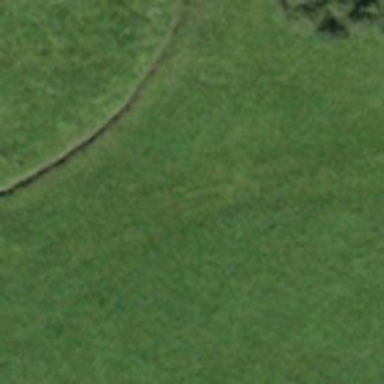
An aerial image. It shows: Ditch in the surroundings.